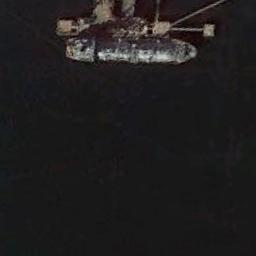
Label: ship